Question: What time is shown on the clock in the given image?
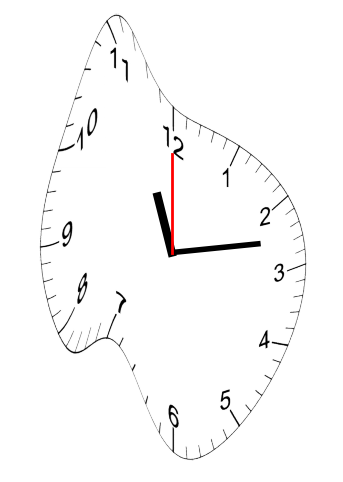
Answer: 11:13:00